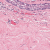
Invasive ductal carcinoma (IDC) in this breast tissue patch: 0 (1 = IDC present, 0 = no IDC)